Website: crate-barrel
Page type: customer-info-address
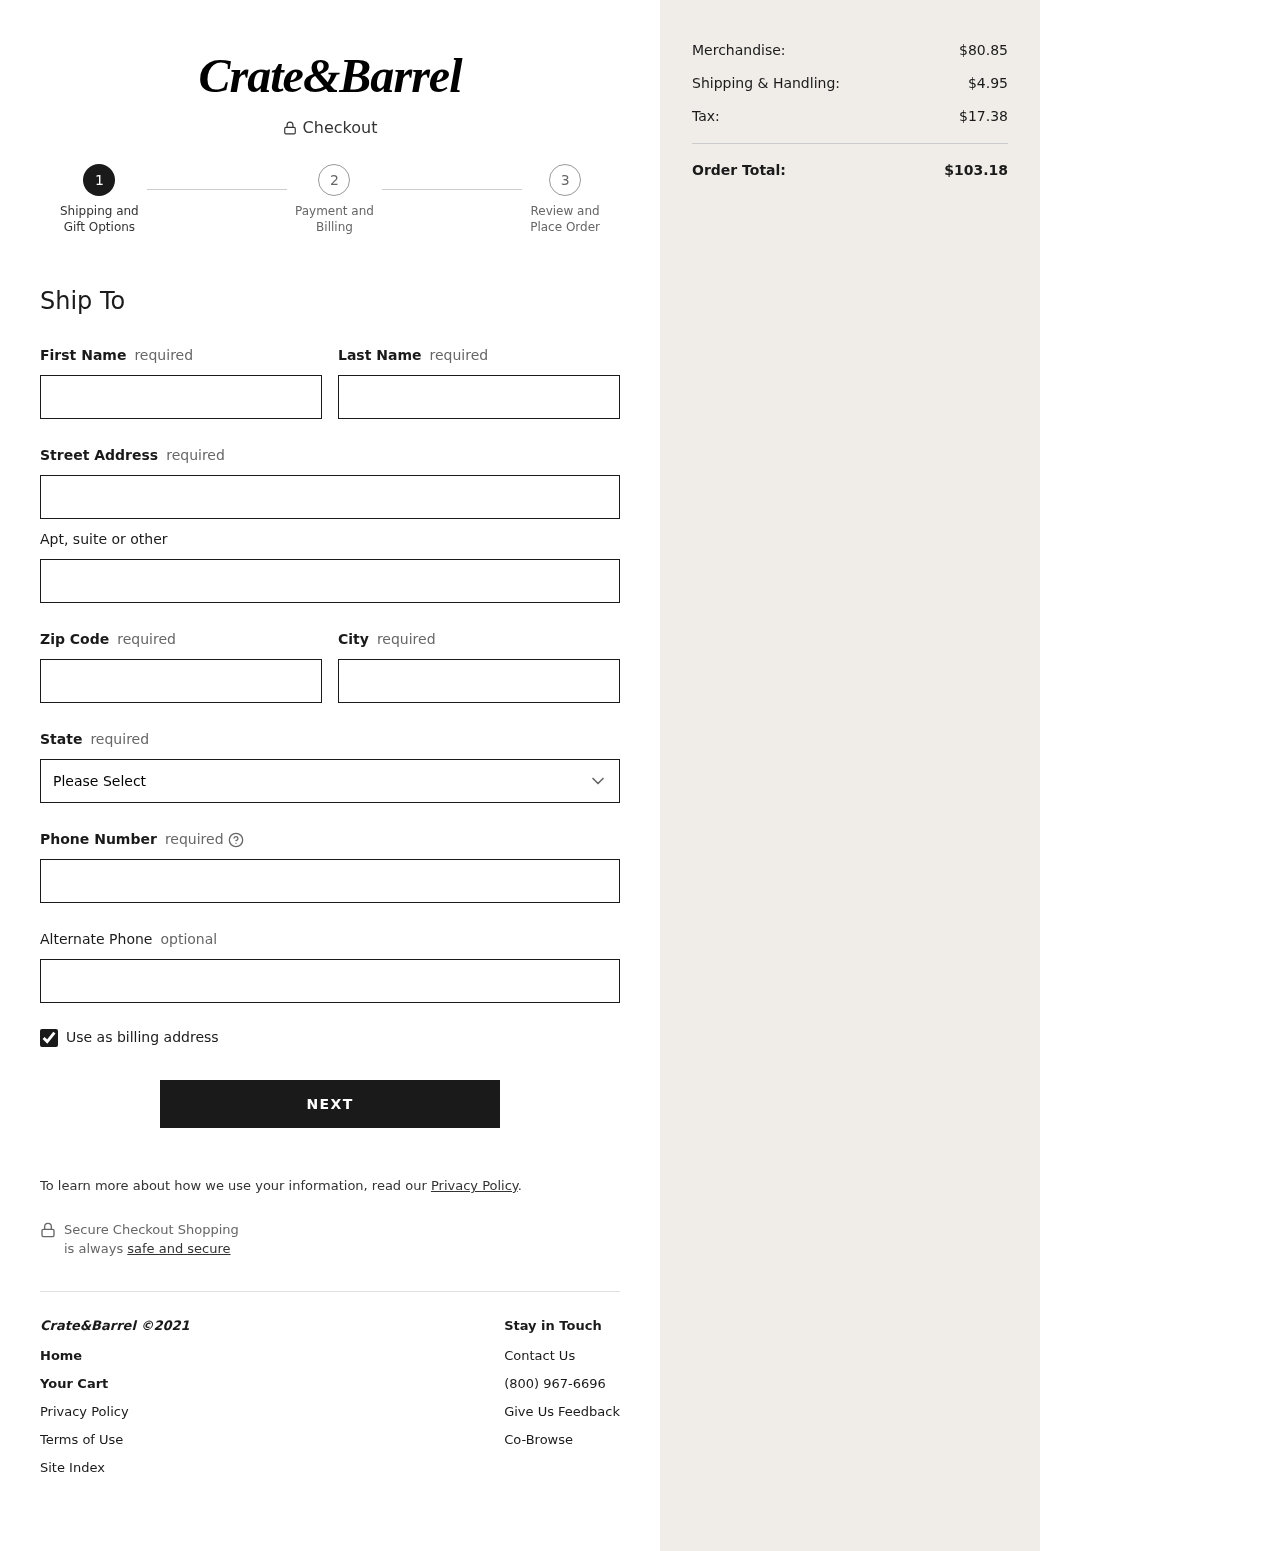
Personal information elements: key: PII_STATE
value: Iowa
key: PII_FIRSTNAME
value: Julia
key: PII_LASTNAME
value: Martinez
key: PII_STREET
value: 7551 Sara Ridge Apt. 862
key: PII_STREET2
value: Apt. 982
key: PII_POSTCODE
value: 52571
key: PII_CITY
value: New Megan
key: PII_PHONE
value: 6018789708
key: PII_PHONE_ALT
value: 6943844293
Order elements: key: ORDER_SUBTOTAL
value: $80.85
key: ORDER_SHIPPING_COST
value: $4.95
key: ORDER_TAX
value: $17.38
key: ORDER_TOTAL
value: $103.18